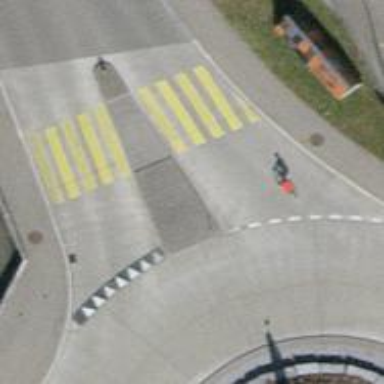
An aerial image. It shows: Uncontrolled footway crossing with zebra crossing reference. There is island at the crossing.